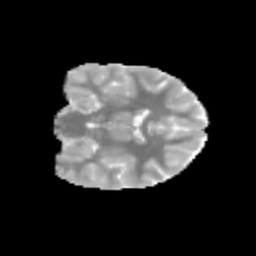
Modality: MD
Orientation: coronal
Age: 11
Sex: female
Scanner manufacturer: siemens
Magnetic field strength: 3 T
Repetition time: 3.8 s
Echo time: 0.07 s